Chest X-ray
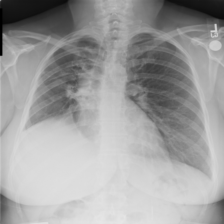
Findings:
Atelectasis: negative
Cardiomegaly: negative
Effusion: negative
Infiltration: positive
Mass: negative
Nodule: negative
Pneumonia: negative
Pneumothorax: negative
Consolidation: negative
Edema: negative
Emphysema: negative
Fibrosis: negative
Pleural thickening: negative
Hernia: negative